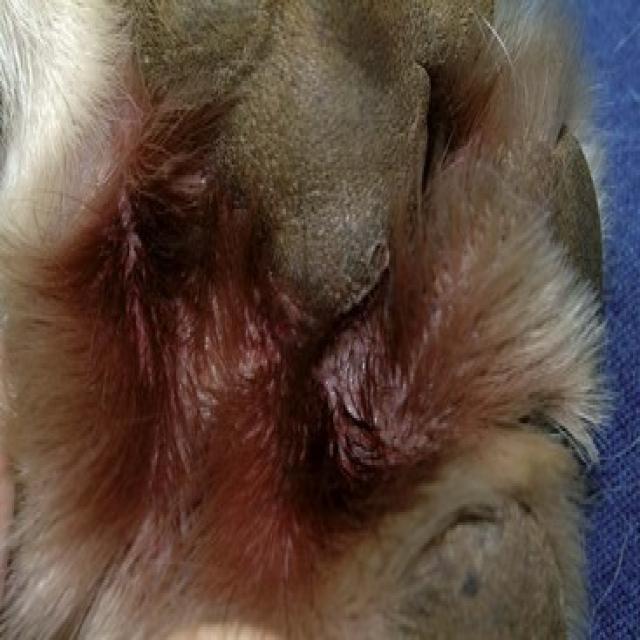
Canine hypersensitivity reaction — allergic skin response with urticaria, erythema, pruritus, and angioedema. May be food, environmental, or flea allergy related.